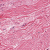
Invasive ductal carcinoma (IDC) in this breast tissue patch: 0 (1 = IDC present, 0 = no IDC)